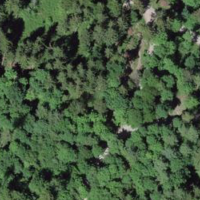
EUNIS habitat code: 44
Species observed at this site:
Stachys sylvatica